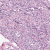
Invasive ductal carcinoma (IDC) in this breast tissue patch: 1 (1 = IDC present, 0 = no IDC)